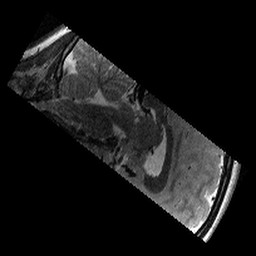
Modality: T2w
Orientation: sagittal
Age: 11
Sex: male
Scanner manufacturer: siemens
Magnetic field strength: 3 T
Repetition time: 9.23 s
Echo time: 0.067 s